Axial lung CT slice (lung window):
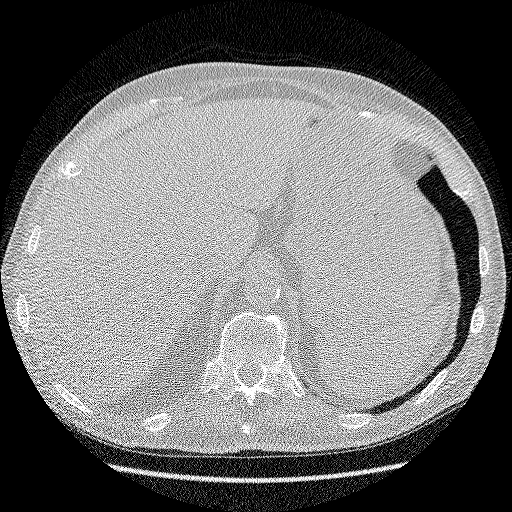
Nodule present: no